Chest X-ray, PA view. Patient: 19 years old, sex F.
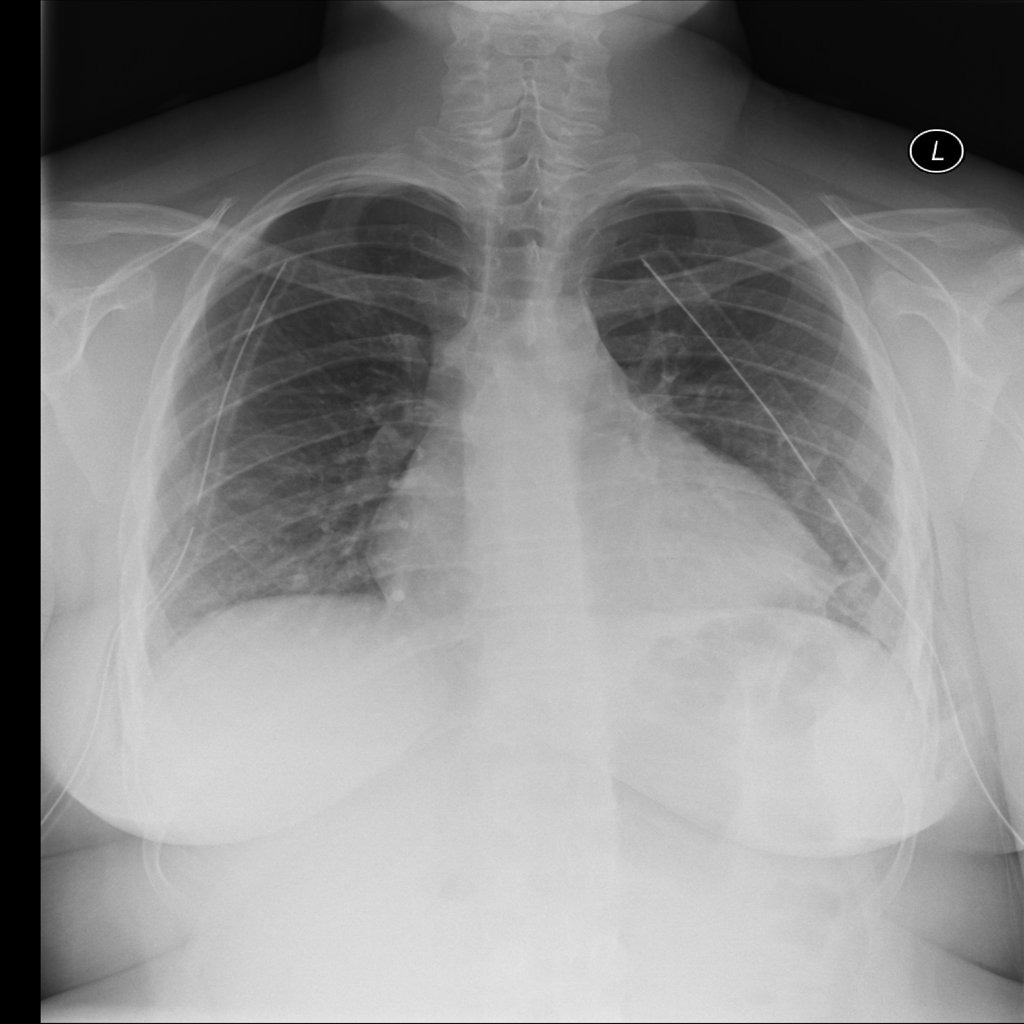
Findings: No Finding